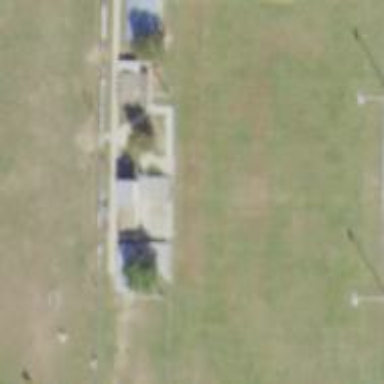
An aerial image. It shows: Grass pitch designated for soccer or football.